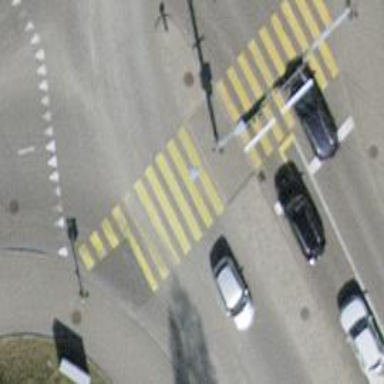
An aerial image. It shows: Zebra crossing with traffic signals.